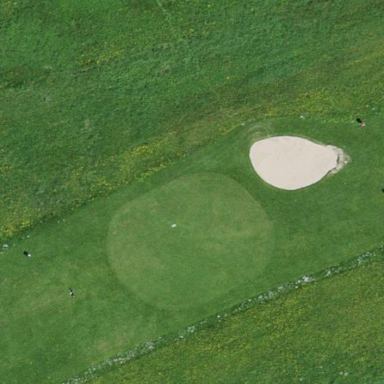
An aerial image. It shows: Grassy area designated as golf fairway.